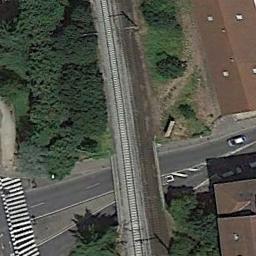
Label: railway